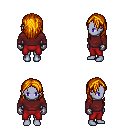
a pixel art fantasy rpg character, female body template, dark elf, purple skin, maroon long-sleeve shirt, red pants, dark blonde long hairstyle, metal gloves, four views (front, back, left, right), 2x2 character sprite sheet, small pixel art, hard edges, no anti-aliasing